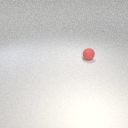
small red rubber sphere